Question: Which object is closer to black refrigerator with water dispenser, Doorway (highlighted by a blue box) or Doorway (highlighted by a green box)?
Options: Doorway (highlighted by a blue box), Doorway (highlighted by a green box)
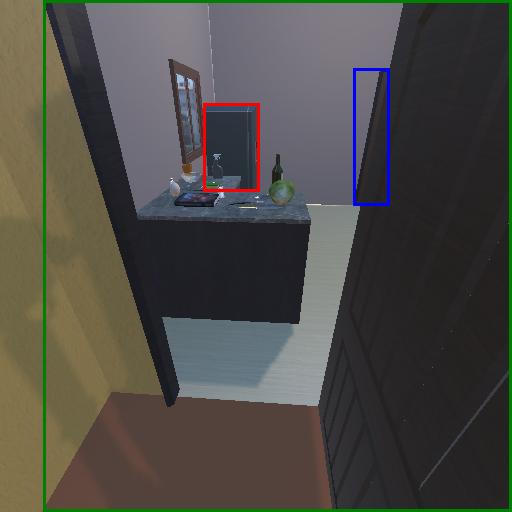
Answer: Doorway (highlighted by a blue box)